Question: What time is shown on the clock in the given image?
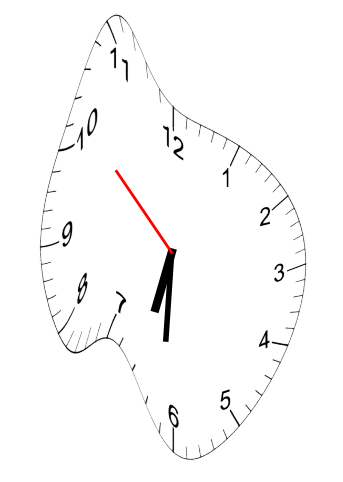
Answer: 06:30:52